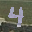
Label: 4